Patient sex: M
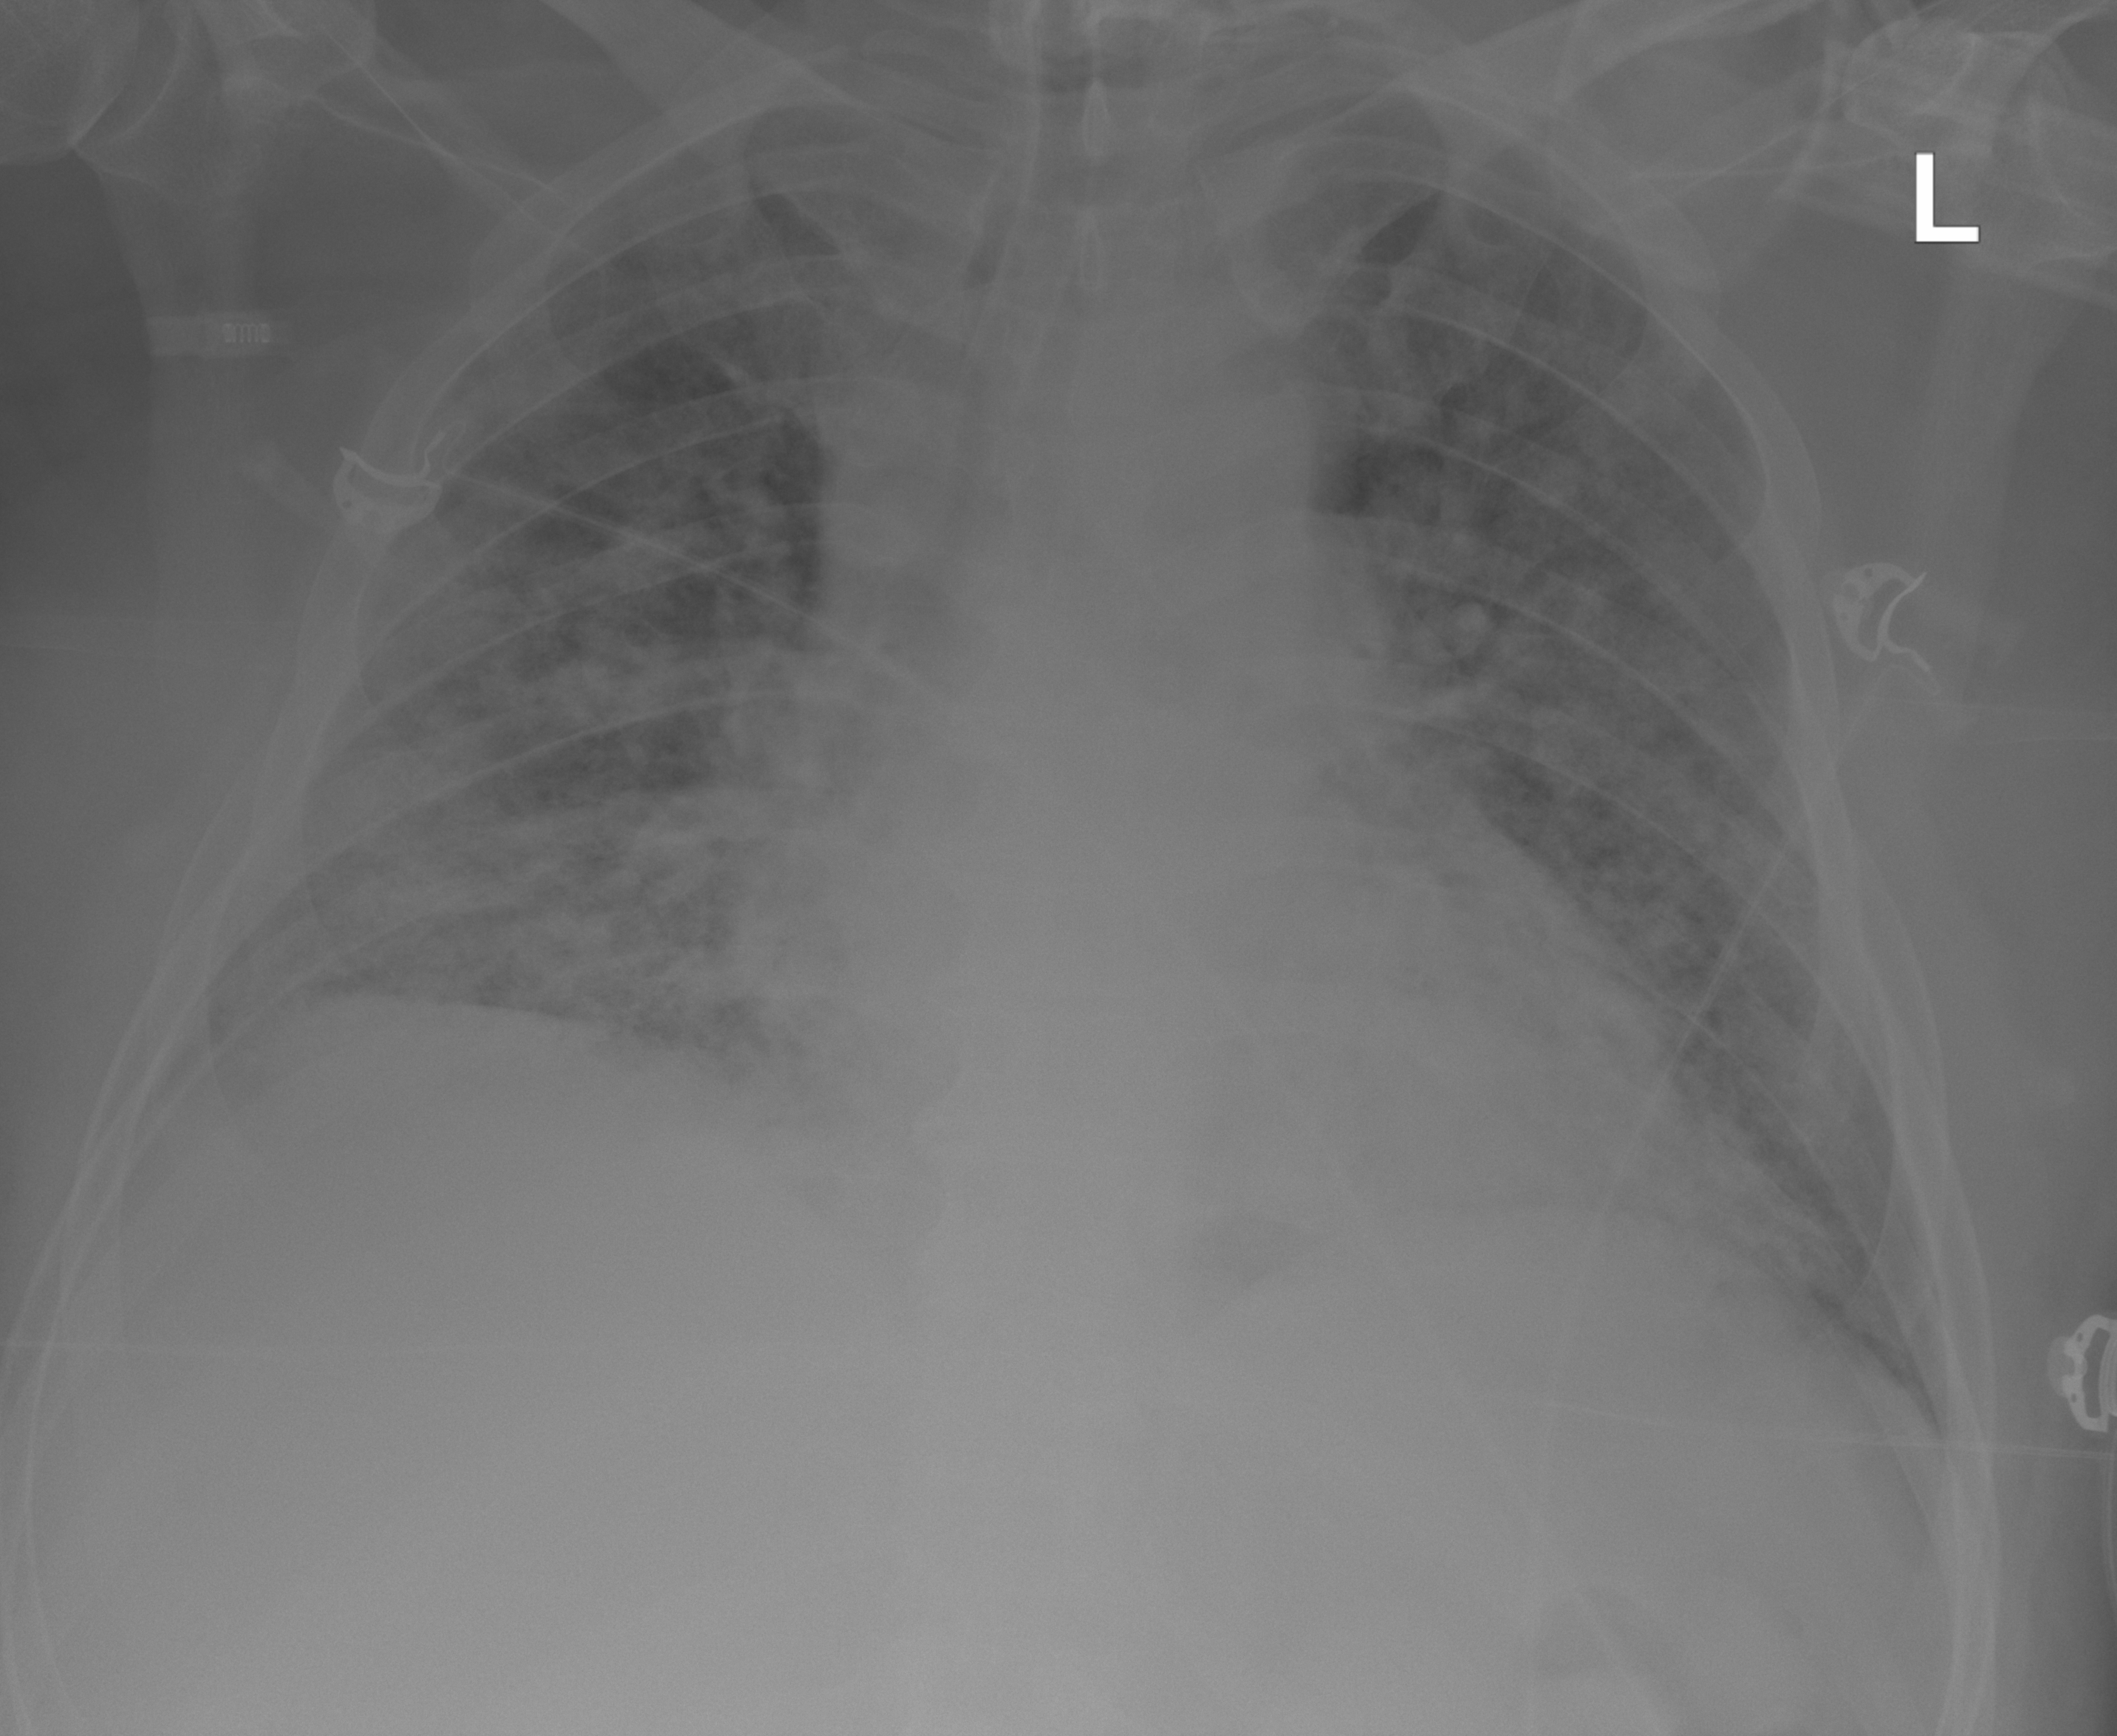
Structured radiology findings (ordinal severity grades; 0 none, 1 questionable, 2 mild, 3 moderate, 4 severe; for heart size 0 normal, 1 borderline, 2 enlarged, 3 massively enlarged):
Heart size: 0
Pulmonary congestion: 0
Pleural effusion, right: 0
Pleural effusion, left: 0
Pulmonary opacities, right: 3
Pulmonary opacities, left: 3
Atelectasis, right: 2
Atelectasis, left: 2